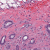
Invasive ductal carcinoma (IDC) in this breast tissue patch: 1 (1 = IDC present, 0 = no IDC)